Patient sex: M
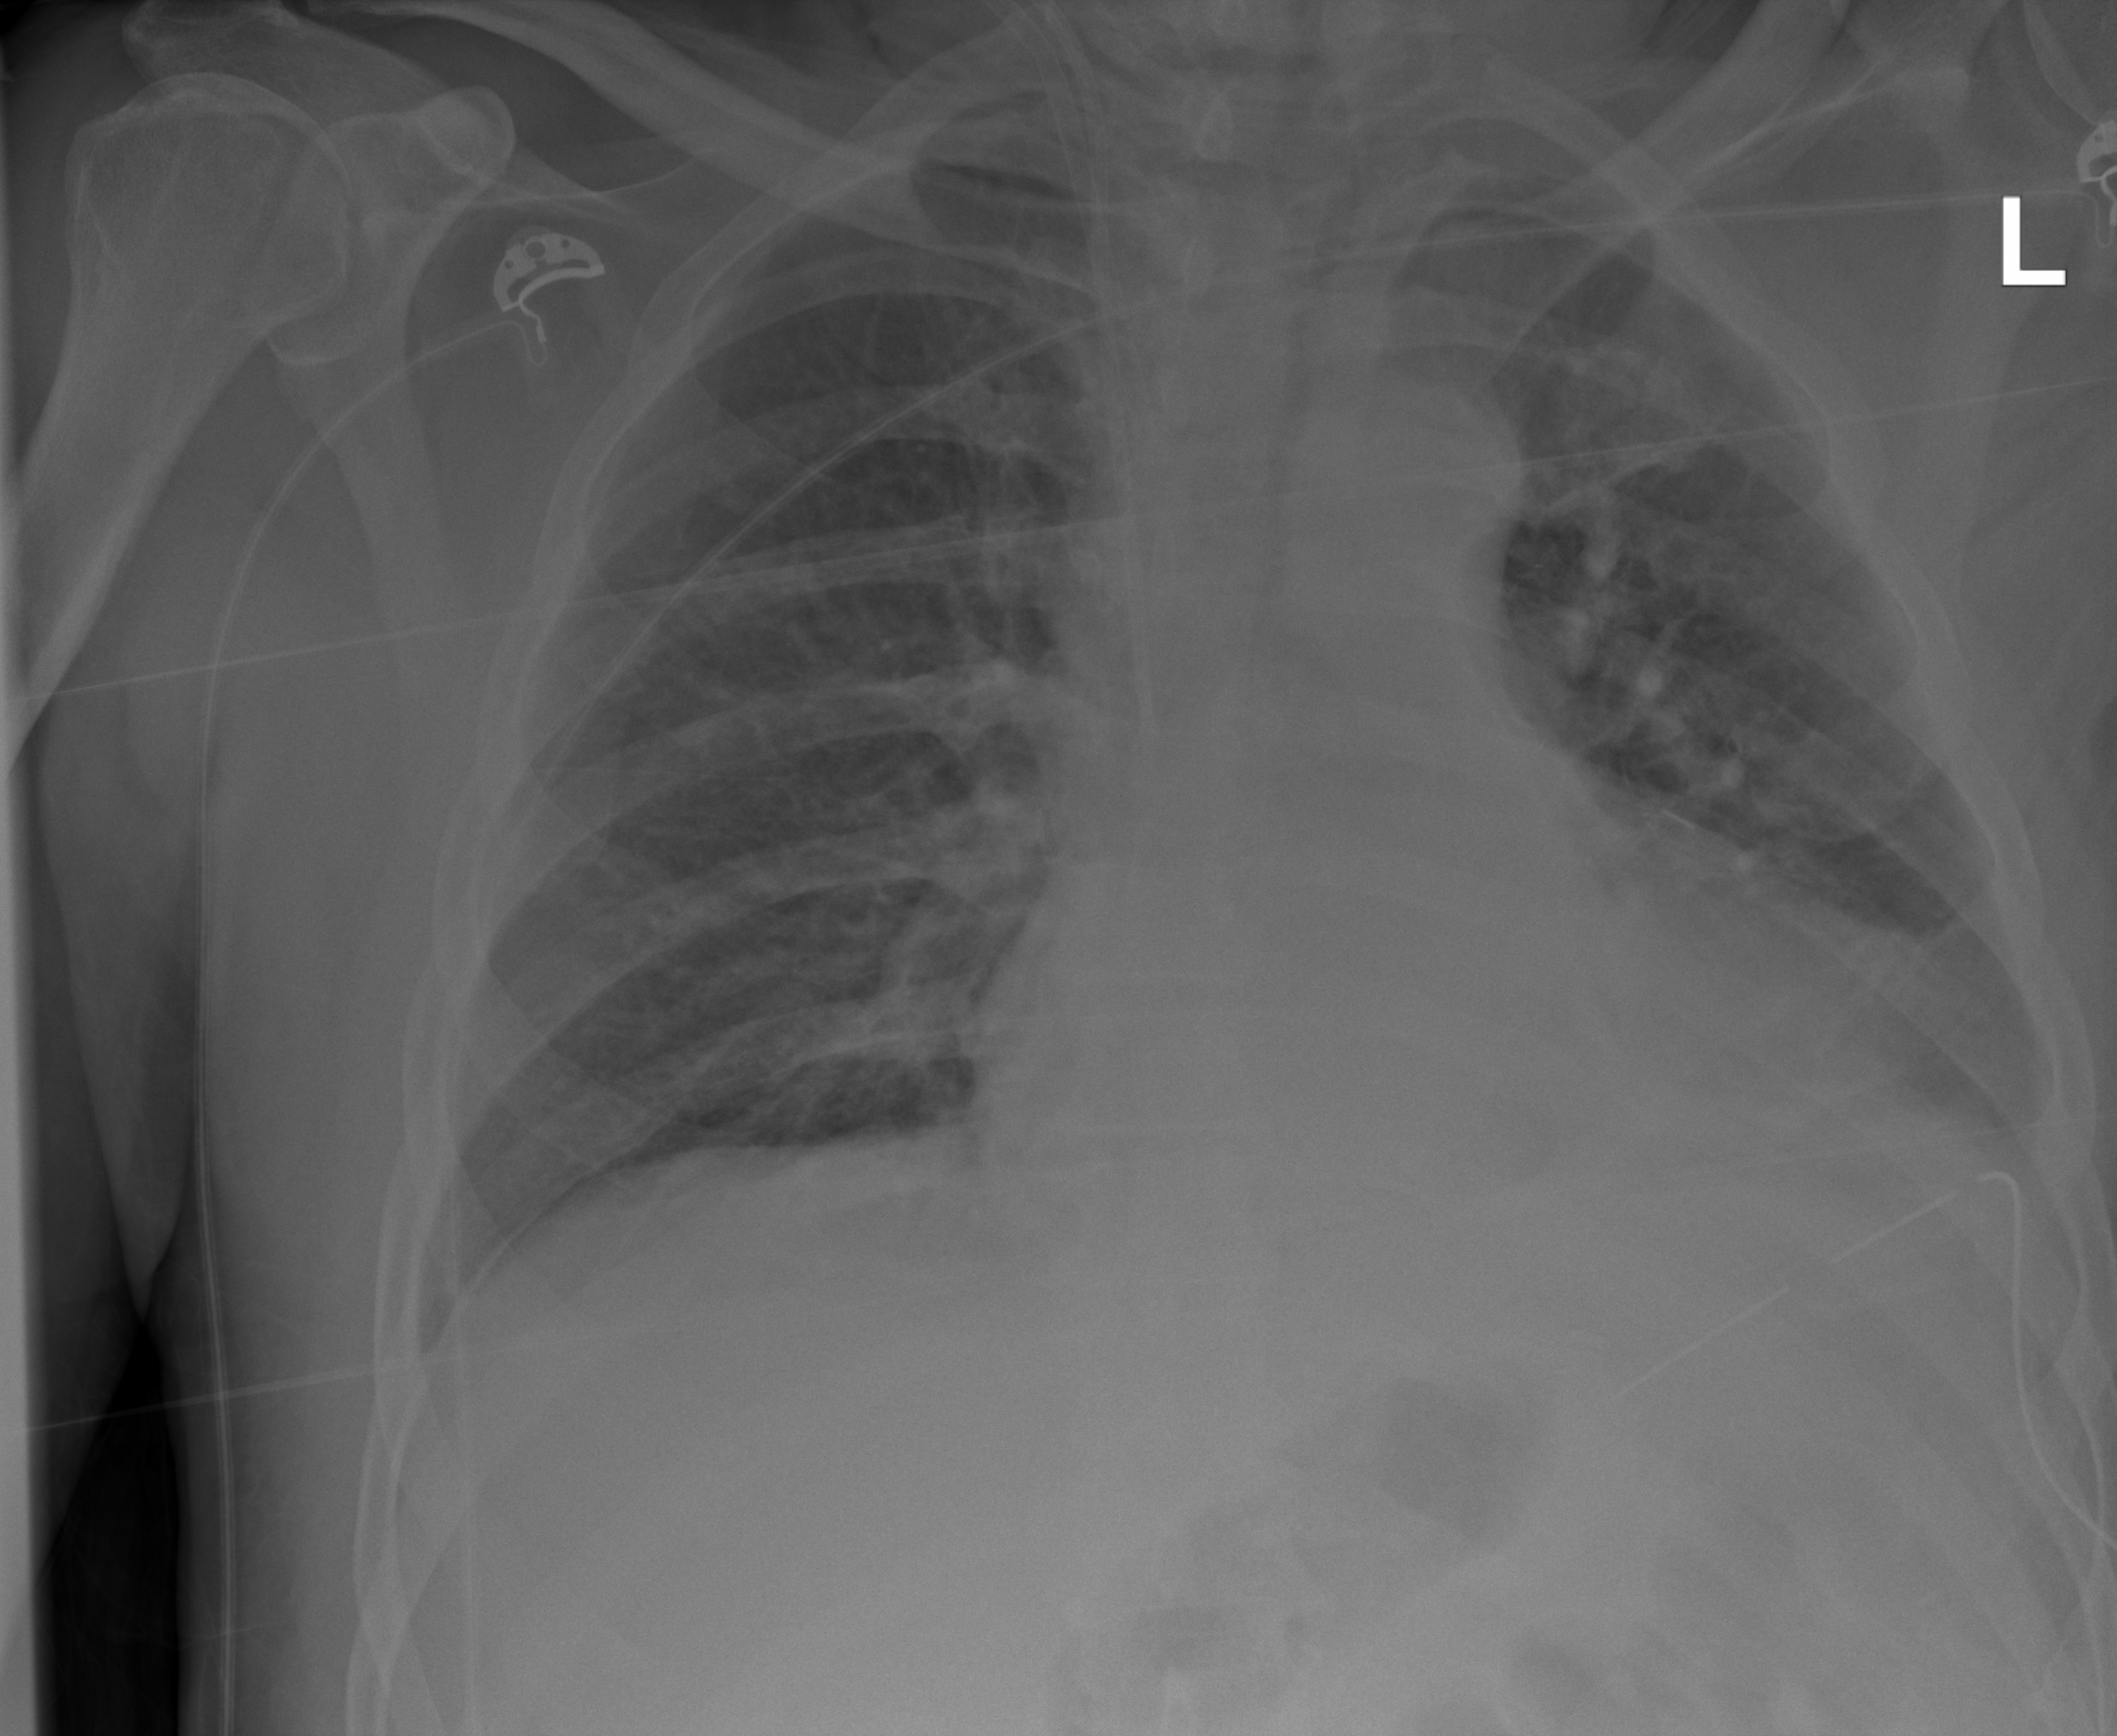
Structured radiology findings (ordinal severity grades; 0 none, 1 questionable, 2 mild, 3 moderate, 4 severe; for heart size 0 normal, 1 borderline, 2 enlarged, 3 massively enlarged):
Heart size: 1
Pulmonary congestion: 2
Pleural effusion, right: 0
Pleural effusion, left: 2
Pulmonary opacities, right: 2
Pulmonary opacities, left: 2
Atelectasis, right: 2
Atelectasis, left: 2